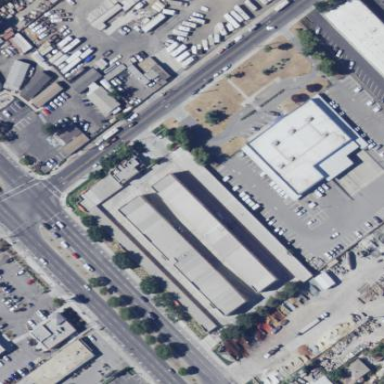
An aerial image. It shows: Retail area with storage rental shop.